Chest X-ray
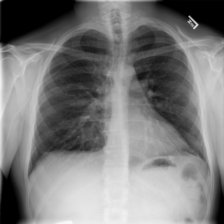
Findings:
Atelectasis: negative
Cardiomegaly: negative
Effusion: negative
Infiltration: negative
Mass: negative
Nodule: negative
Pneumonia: negative
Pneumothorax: negative
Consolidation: negative
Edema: negative
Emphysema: negative
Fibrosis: negative
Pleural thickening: negative
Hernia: negative